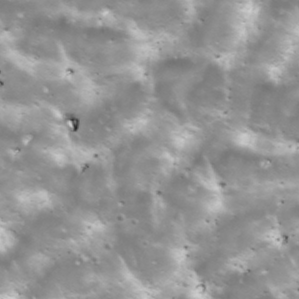
Label: non_frost